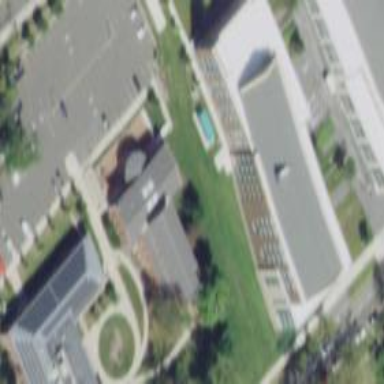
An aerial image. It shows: University building.